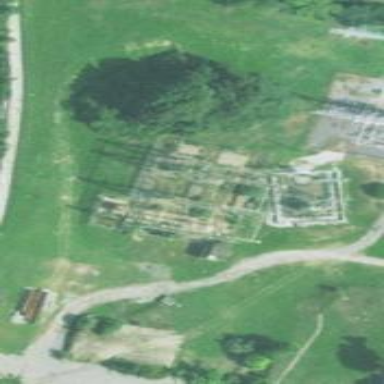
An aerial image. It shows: Distribution level power substation enclosed by fence.